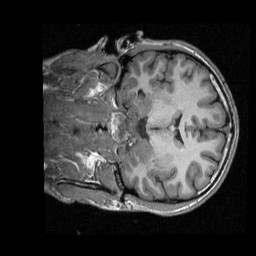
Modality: T1w
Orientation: coronal
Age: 28
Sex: male
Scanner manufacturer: siemens
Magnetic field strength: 3 T
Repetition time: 2.3 s
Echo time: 0.00298 s